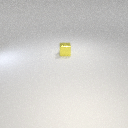
small yellow metal cube